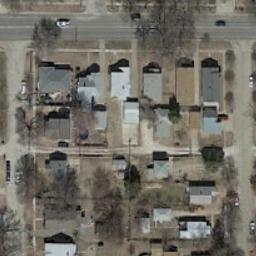
Label: residential